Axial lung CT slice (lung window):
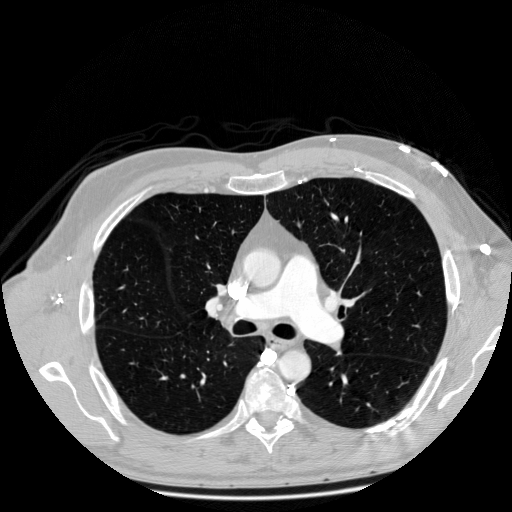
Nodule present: no